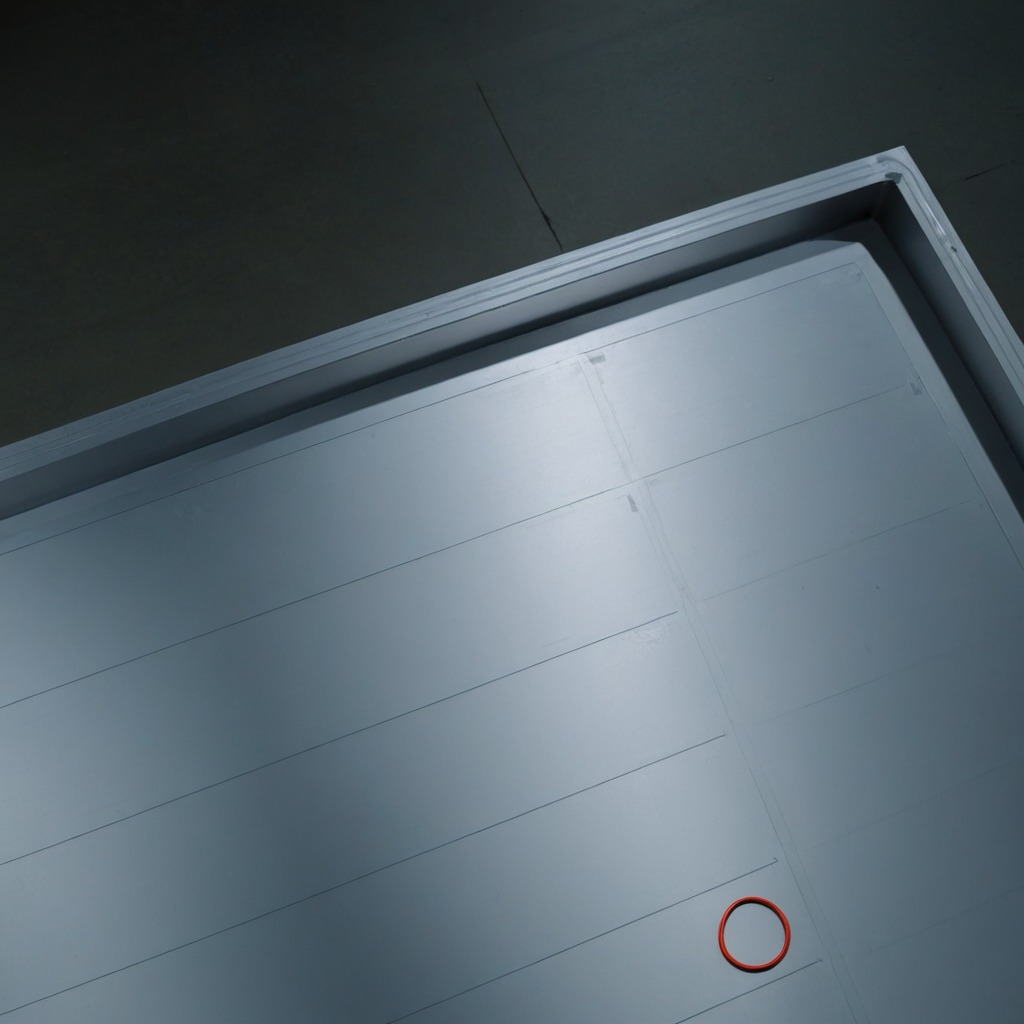
A rubber O-ring lies on the toolbox surface.